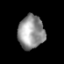
Tissue: prostate
Cell type: Myeloid cells
Senescence score: 0.3404
Nuclear area (px): 862
Mean DAPI intensity: 148.958